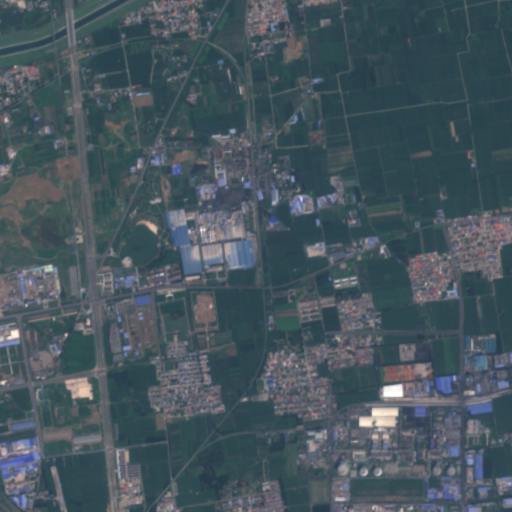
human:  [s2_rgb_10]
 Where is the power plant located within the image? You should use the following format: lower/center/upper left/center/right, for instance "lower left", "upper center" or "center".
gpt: The power plant is located in the lower right of the image.
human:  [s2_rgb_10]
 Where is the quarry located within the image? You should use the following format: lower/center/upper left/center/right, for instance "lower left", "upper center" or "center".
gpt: There is no quarry in the image.